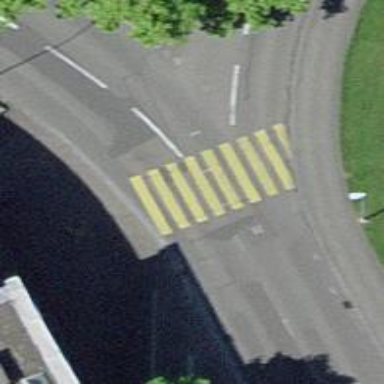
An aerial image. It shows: Pedestrian crossing with zebra markings on footway.